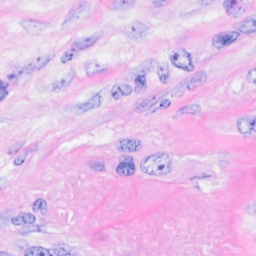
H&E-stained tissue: Breast